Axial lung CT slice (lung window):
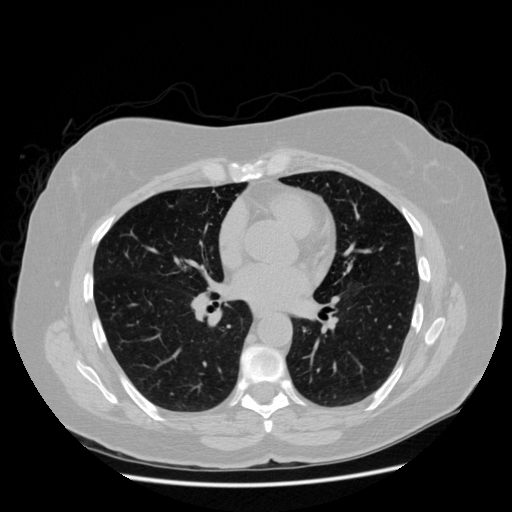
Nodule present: no